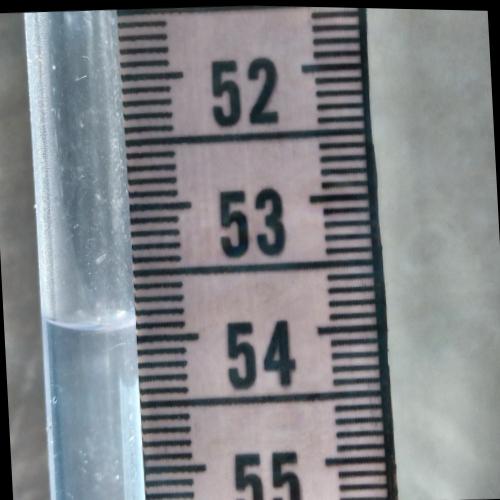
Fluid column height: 53.9 cm